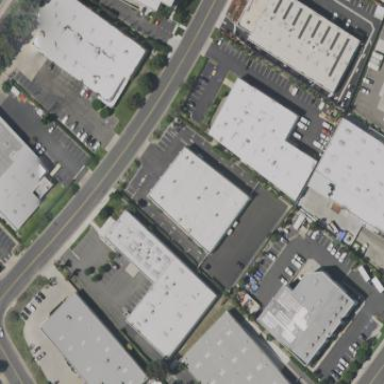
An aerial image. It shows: Commercial building.